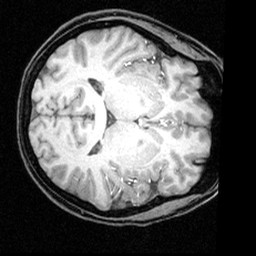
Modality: T1w
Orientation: axial
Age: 22
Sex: female